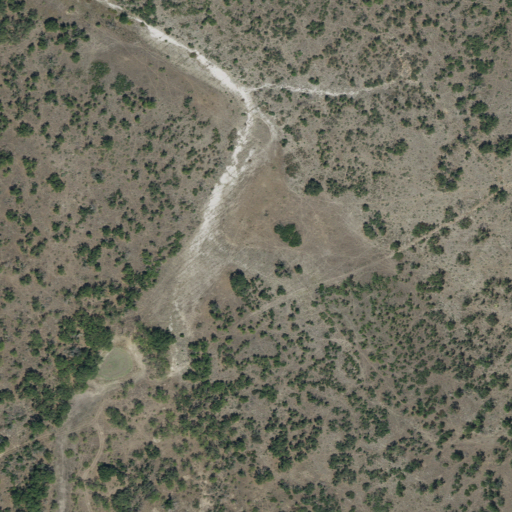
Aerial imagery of valley in Texas named Fivemile Hollow containing shrub, deciduous forest, and evergreen forest